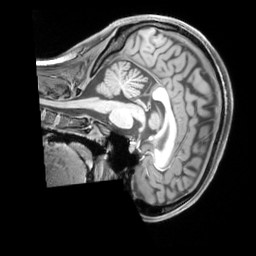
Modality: T1w
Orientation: sagittal
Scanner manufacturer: siemens
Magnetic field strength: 3 T
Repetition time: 2.3 s
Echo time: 0.00226 s